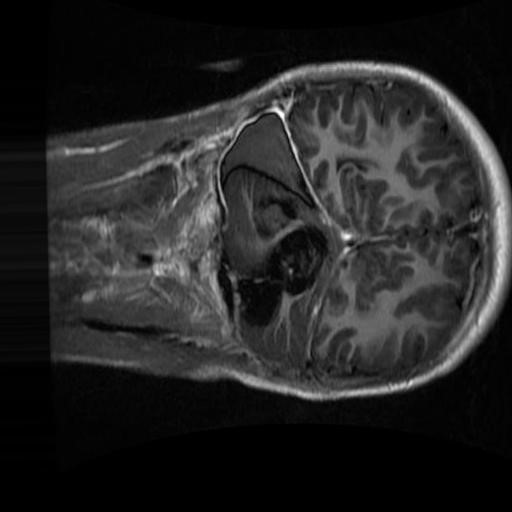
Label: brain_glioma